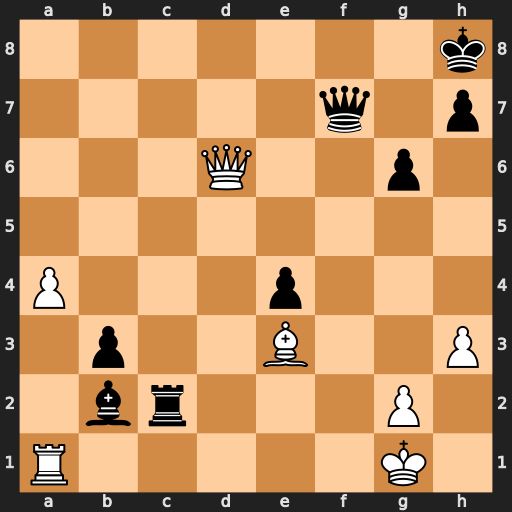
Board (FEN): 7k/5q1p/3Q2p1/8/P3p3/1p2B2P/1br3P1/R5K1
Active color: w
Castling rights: -
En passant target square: -
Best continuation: Rf1 Qxf1+ Kxf1